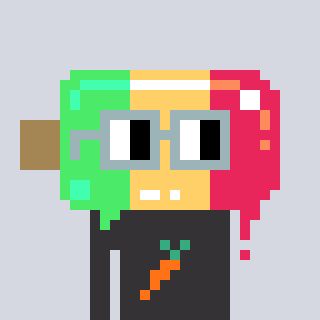
a pixel art character with square dark gray glasses, a icepop-shaped head and a grayscale-colored body on a cool background